Question: I am using the standard Google Maps API v3 to make a map with multiple pins.
I am wondering if there is a way for me to link this popop:

Example: The user would click on a map pin, it would load this tooltip, and they could click on the tooltip (as a link) for more information.
Here is how I am generating my map:
'''
var locations = [
['Bondi Beach', -33.890542, 151.274856, 4],
['Coogee Beach', -33.923036, 151.259052, 5],
['Cronulla Beach', -34.028249, 151.157507, 3],
['Manly Beach', -33.80010128657071, 151.28747820854187, 2],
['Maroubra Beach', -33.950198, 151.259302, 1]
];
var map = new google.maps.Map(document.getElementById('mapFrame123'), {
zoom: 10,
center: new google.maps.LatLng(-33.890542, 151.274856),
mapTypeId: google.maps.MapTypeId.ROADMAP
});
var infowindow = new google.maps.InfoWindow();
var marker, i;
for (i = 0; i < locations.length; i++) {
marker = new google.maps.Marker({
position: new google.maps.LatLng(locations[i][1], locations[i][2]),
map: map
});
console.log(marker);
google.maps.event.addListener(marker, 'click', (function(marker, i) {
return function() {
infowindow.setContent(locations[i][0]);
infowindow.open(map, marker);
}
})(marker, i));
}
'''
Any ideas?
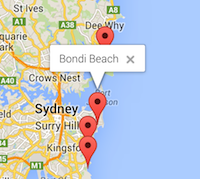
Answer: You can put HTML content into infowindows. You don't specify what you want to link to, however you could do something like:
'''
var locations = [
['Bondi Beach', -33.890542, 151.274856, 4, 'http://bondi.com'],
['Coogee Beach', -33.923036, 151.259052, 5, 'http://coogee.com'],
['Cronulla Beach', -34.028249, 151.157507, 3, 'http://cronulla.com'],
['Manly Beach', -33.80010128657071, 151.28747820854187, 2, 'http://manly.com'],
['Maroubra Beach', -33.950198, 151.259302, 1, 'http://maroubra.com']
];
...
infowindow.setContent('<a href="' + locations[i][4] + '">' + locations[i][0] + '</a>');
'''